Interaction volume radius: 5 \u00c5
Interaction volume height: 15 \u00c5
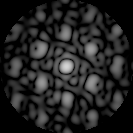
Disorder parameter: 0.5149